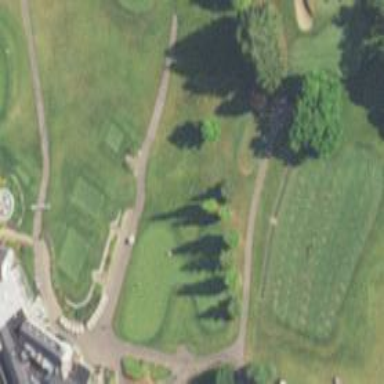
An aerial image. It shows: Pathway for golfing.